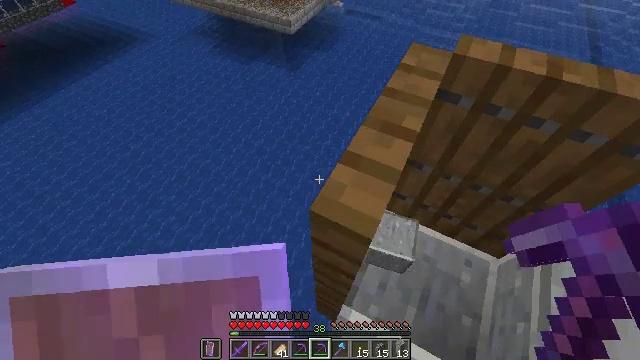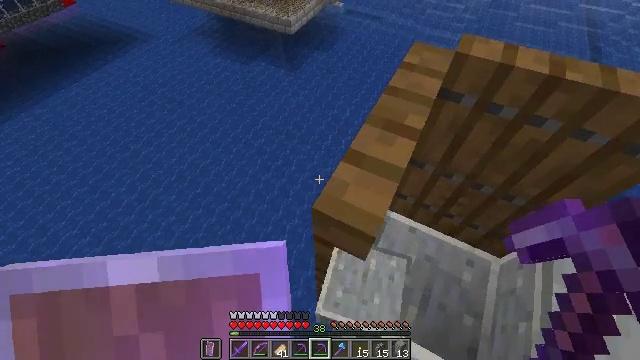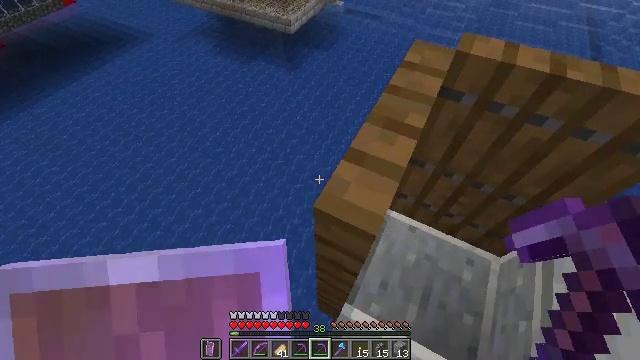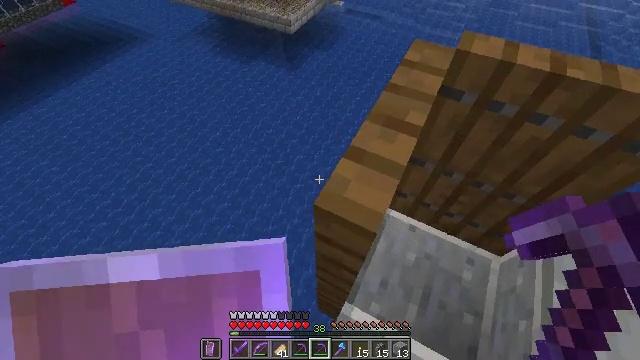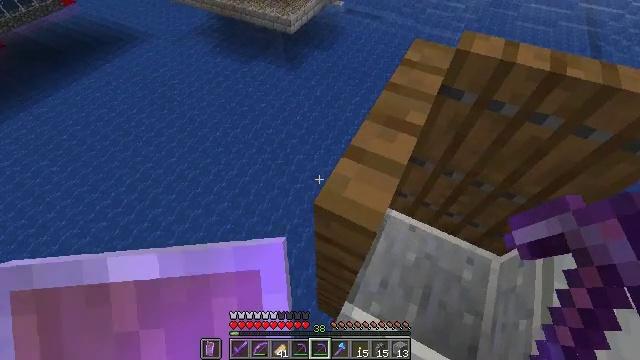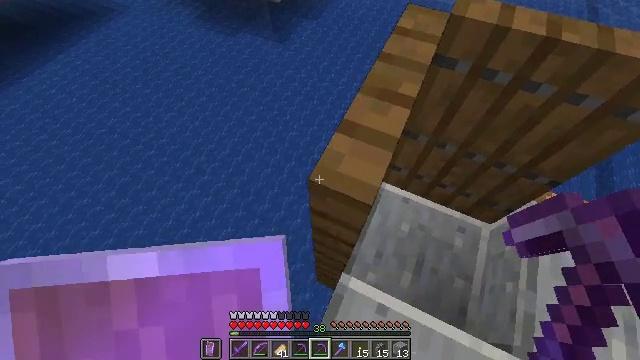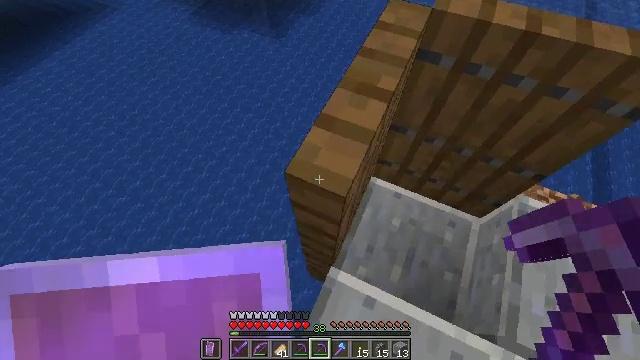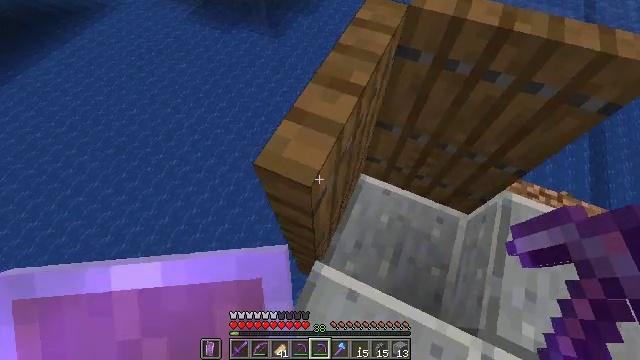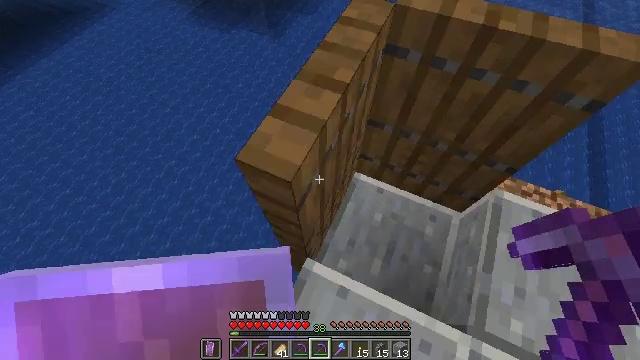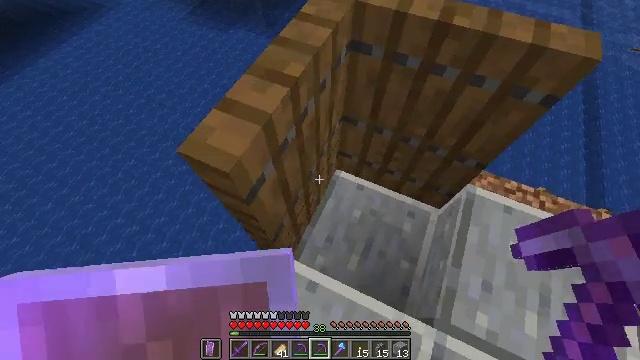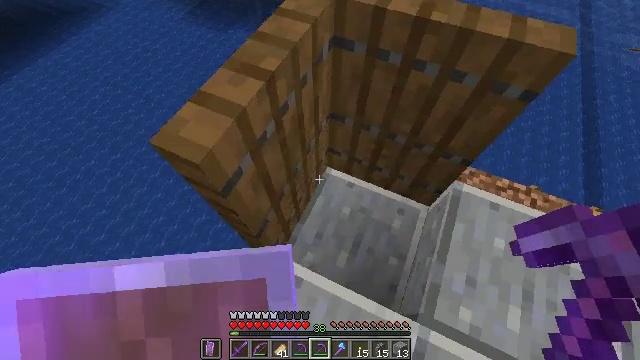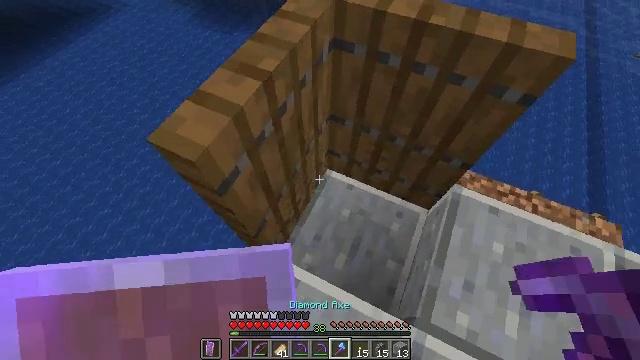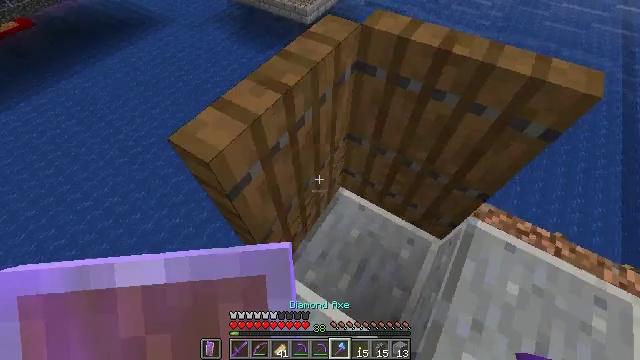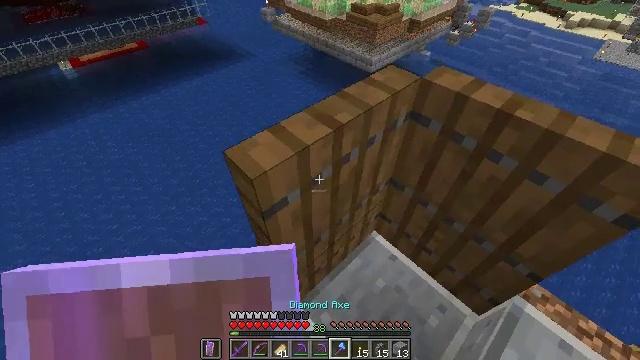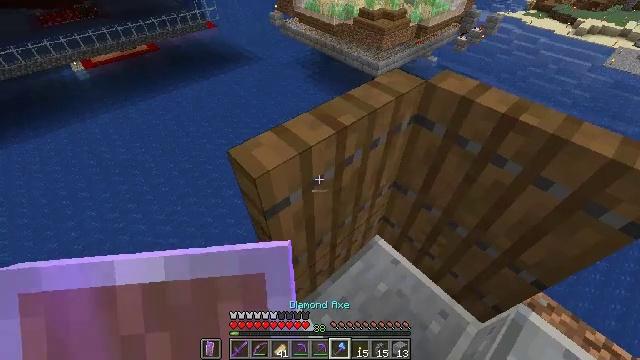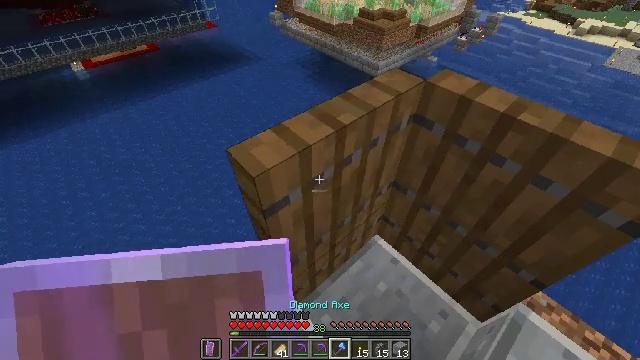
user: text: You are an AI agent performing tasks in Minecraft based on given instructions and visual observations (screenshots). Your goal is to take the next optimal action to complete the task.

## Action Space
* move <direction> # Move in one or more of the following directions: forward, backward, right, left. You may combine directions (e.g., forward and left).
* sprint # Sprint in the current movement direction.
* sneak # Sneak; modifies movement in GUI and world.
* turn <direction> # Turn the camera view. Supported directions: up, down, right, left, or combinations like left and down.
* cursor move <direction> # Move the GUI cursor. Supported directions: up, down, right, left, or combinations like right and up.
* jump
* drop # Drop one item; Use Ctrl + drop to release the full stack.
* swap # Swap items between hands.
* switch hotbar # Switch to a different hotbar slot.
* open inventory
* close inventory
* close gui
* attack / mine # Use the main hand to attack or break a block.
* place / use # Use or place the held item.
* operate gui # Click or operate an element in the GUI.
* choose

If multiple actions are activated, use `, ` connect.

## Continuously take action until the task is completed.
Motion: motion action
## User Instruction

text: Attack the spruce trapdoor to gather it.
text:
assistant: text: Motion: no_op
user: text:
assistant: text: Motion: no_op
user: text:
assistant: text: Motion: no_op
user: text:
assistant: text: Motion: no_op
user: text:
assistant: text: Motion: turn right and down
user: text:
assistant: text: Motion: move right
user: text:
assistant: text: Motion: move right
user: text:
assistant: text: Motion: move right
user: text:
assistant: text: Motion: no_op
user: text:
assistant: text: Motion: no_op
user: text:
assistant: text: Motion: turn left
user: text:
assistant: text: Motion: turn left and up
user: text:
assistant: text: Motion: turn left and up
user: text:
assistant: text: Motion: turn left
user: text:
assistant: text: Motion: no_op
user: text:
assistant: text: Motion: no_op
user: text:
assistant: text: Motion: no_op
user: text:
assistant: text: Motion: attack / mine
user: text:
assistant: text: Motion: attack / mine
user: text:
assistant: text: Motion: attack / mine
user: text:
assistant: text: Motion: attack / mine
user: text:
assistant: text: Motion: attack / mine
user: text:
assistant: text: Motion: attack / mine
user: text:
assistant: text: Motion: attack / mine
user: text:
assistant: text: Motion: attack / mine
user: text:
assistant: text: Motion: turn right, attack / mine
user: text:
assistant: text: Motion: attack / mine
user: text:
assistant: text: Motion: attack / mine
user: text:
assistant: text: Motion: attack / mine
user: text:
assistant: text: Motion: turn right, attack / mine